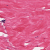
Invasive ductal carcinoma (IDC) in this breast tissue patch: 0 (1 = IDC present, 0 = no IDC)